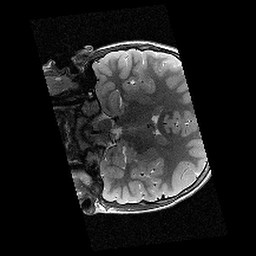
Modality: T2w
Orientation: coronal
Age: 10
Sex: female
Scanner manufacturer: siemens
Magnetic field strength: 3 T
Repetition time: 9.23 s
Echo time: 0.067 s